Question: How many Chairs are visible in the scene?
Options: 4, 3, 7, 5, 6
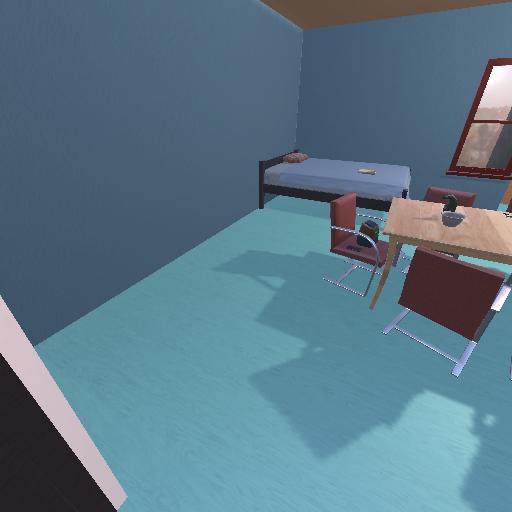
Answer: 4